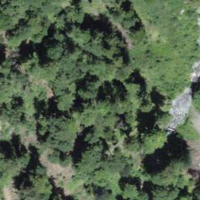
EUNIS habitat code: 43
Species observed at this site:
Neottia nidus-avis